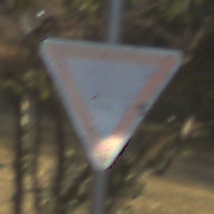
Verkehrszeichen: VorfahrtGewaehren
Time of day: SunriseSunset
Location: Outdoor (Nature)
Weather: Clear
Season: NotSpecified
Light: Natural